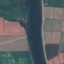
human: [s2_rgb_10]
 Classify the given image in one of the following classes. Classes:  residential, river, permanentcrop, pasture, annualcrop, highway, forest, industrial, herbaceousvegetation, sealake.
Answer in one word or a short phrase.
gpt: River